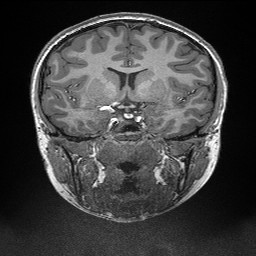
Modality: T1w
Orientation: sagittal
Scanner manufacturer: siemens
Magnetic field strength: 3 T
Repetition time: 2.3 s
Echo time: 0.00298 s